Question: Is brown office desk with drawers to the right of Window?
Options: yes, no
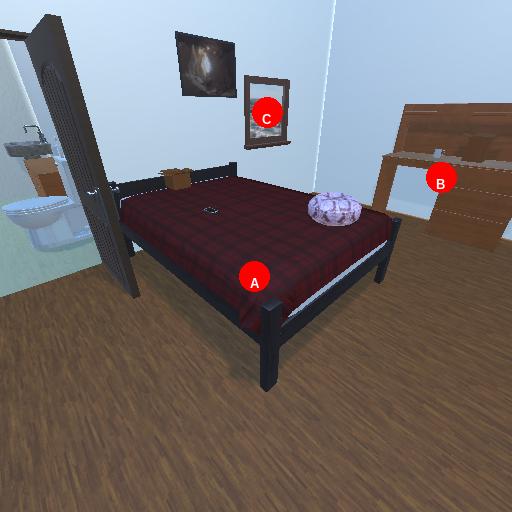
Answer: yes